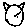
Label: cat